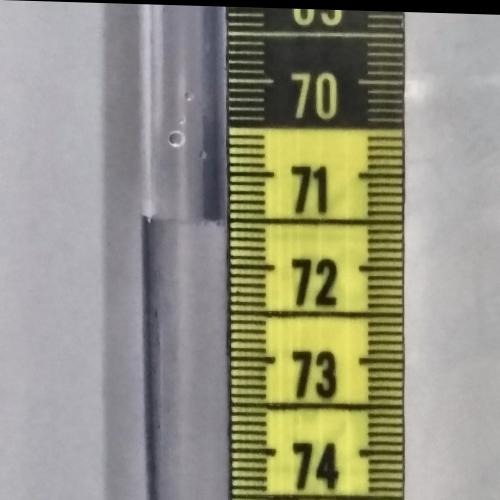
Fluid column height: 71.5 cm